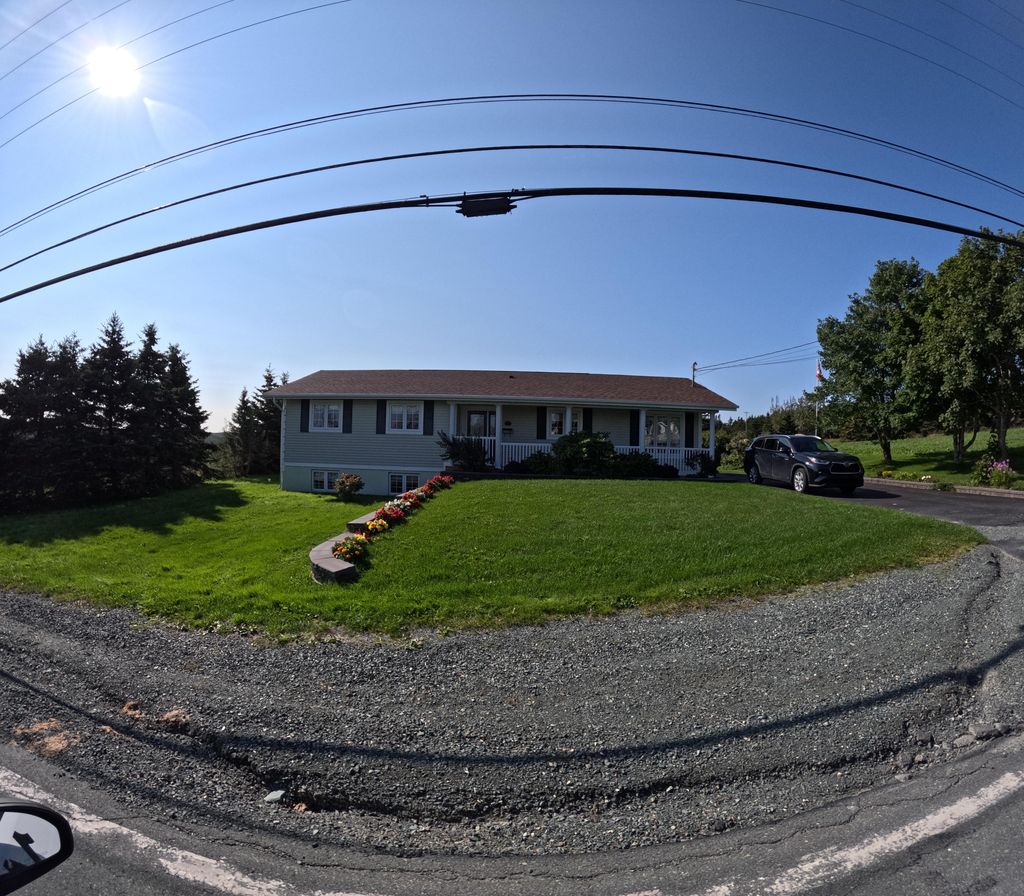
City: st_johns